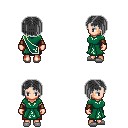
a pixel art fantasy rpg character, female body template, human, light skin, sash dress, red pants, gray pageboy hairstyle, cloth bracers, white slippers, four views (front, back, left, right), 2x2 character sprite sheet, small pixel art, hard edges, no anti-aliasing